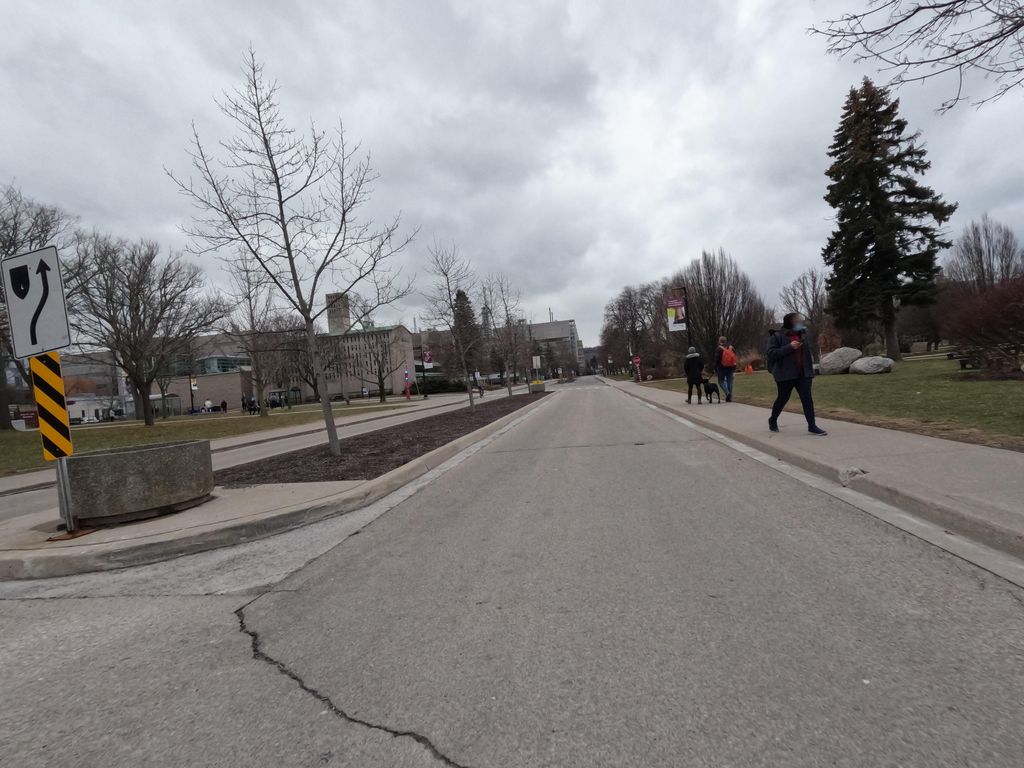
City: hamilton